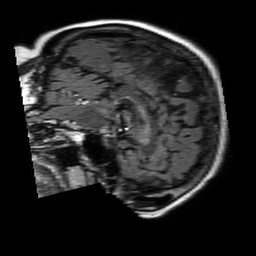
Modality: FLAIR
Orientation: sagittal
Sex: female
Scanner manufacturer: philips
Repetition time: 11 s
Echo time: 0.125 s